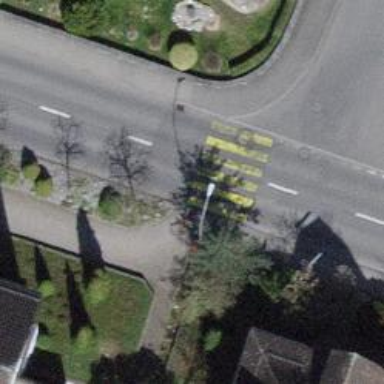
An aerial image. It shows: Footway with zebra crossing.